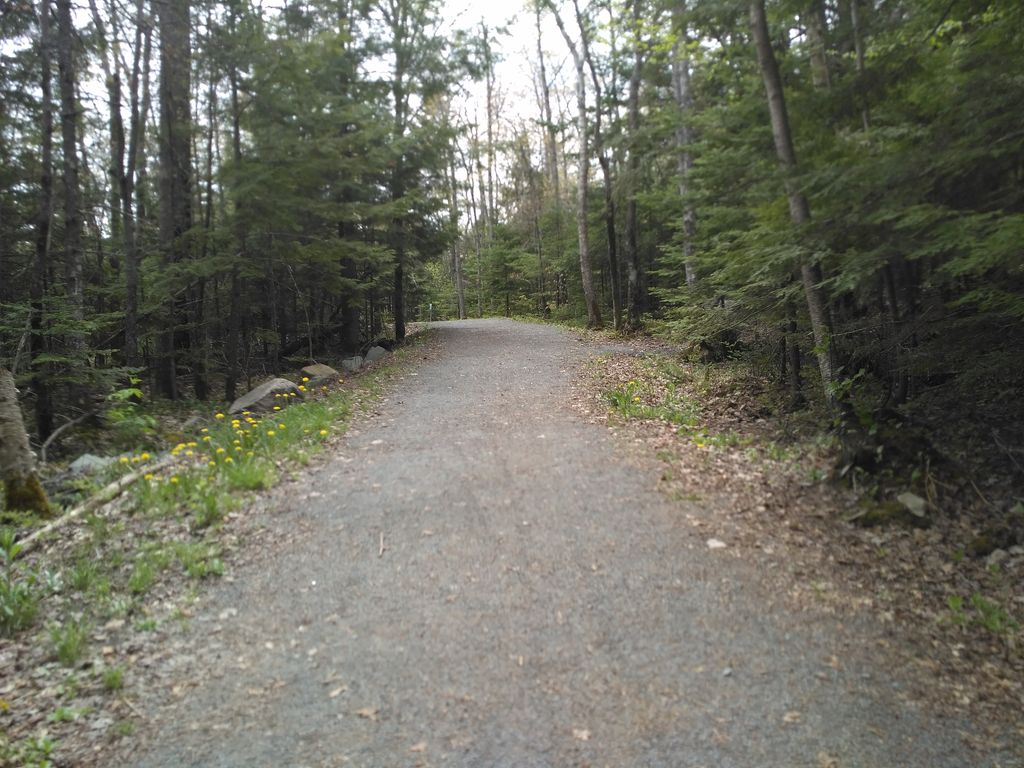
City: halifax